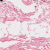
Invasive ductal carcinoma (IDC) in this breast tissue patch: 0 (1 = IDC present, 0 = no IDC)